Question: I'm using Nokogiri in Rails while attempting to get the results from multiple pages of a Subreddit but I can only get the first page. Any ideas on how to acheive this. I can't seem to figure this out. Here's my current RedditScraper class:
'''
require 'nokogiri'
require 'open-uri'
class RedditScraper
def initialize
@headline = []
end
def fetch_reddit_headlines
page = Nokogiri::HTML(open("http://www.reddit.com/r/ruby"))
page.css('a.title').each do |link|
if link['href'].include?('http')
@headline << { content: link.content, href: link['href'] }
else
@headline << { content: link.content, href: "http://reddit.com" + link['href'] }
end
end
@headline
end
end
'''
Controller method:
'''
def index
@fetch_reddit = RedditScraper.new.fetch_reddit_headlines
end
'''
View code:
'''
<ol>
<% @fetch_reddit.each do |url| %>
<li><%= link_to url[:content], url[:href], target: '_' %></li>
<% end %>
</ol>
'''

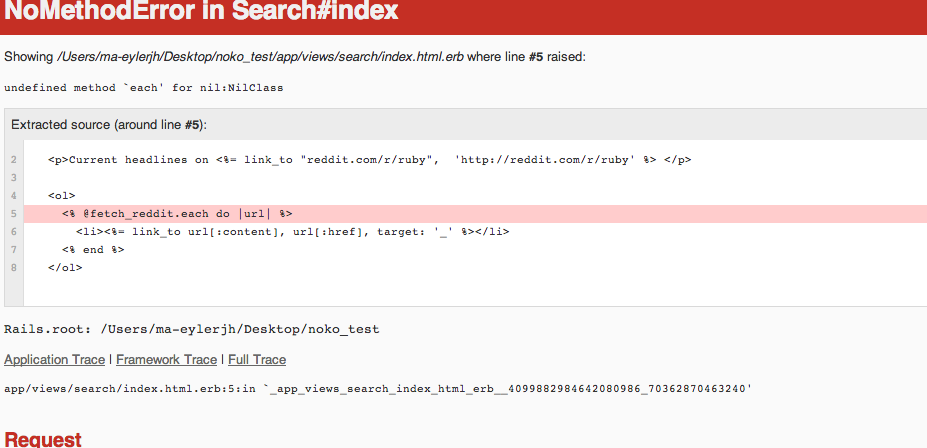
Answer: If you use <URL> with Nokogiri, you could click on the next page link by doing something like this:
'''
require 'nokogiri'
require 'open-uri'
require 'mechanize'
class RedditScraper
def initialize
@headline = []
@agent = Mechanize.new
end
def fetch_reddit_headlines
mech_page = @agent.get('http://www.reddit.com/r/ruby')
num_pages_to_scrape = 10
count = 0
while(num_pages_to_scrape > count)
page = mech_page.parser
page.css('a.title').each do |link|
if link['href'].include?('http')
@headline << { content: link.content, href: link['href'] }
else
@headline << { content: link.content, href: "http://reddit.com" + link['href'] }
end
end
@headline
count += 1
mech_page = @agent.get(page.css('.nextprev').css('a').last.attributes["href"].value)
end
return @headline
end
end
r = RedditScraper.new
r.fetch_reddit_headlines
puts r.instance_variable_get(:@headline)
puts r.instance_variable_get(:@headline).count
'''